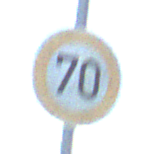
Verkehrszeichen: Geschwindigkeit70
Umgebung: Outdoor, Beach
Tageszeit: SunriseSunset
Wetter: PartlyCloudy
Licht: Natural
Jahreszeit: NotSpecified
Kontrast: LowContrast